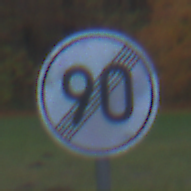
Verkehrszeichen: EndeGeschwindigkeit90
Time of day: SunriseSunset
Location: Outdoor (Nature)
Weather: PartlyCloudy
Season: Autumn
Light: Natural